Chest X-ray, PA view. Patient: 49 years old, sex F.
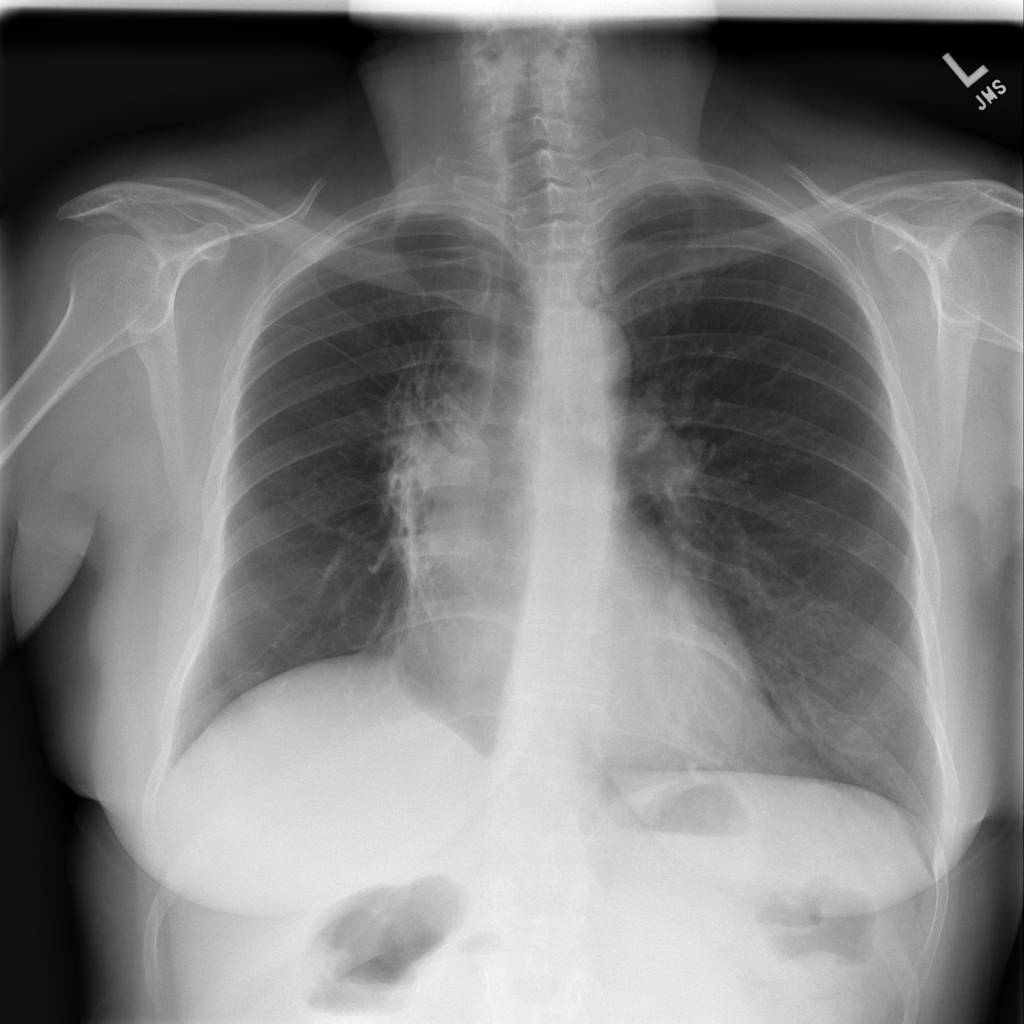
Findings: Mass